Current action and preconditions to check: path_clear

Your task: For each precondition in the list above, predict whether it will hold at this action.

Consider the current scene as observed from the mobile robot's camera, and analyze the predicted future states of all dynamic agents (e.g., people, animals, vehicles, or any moving entities) within the NEXT SECOND.

IMPORTANT: Only answer "very likely" if you are absolutely certain—based on strong, clear evidence—that a dynamic agent will violate the precondition in the predicted future state. Do NOT answer "very likely" for unlikely, ambiguous, or low-probability risks.

Ask yourself for each precondition: Is there a high probability, with clear and convincing evidence, that the predicted future states of any dynamic agent will interfere with the predicted future state of the currently executing action within the NEXT SECOND, causing that precondition to fail?

Assess the risk level based on these predictions. Use "likely" or "very likely" if motions create a clear risk of interference.

Use "neutral" or "improbable" if agents are nearby but their predicted paths are clearly diverging or non-conflicting.

Failure Risk Categories: "very improbable", "improbable", "neutral", "likely", "very likely"

Answer Format: Output ONLY the probability_of_failure value from these categories: "very improbable", "improbable", "neutral", "likely", "very likely"

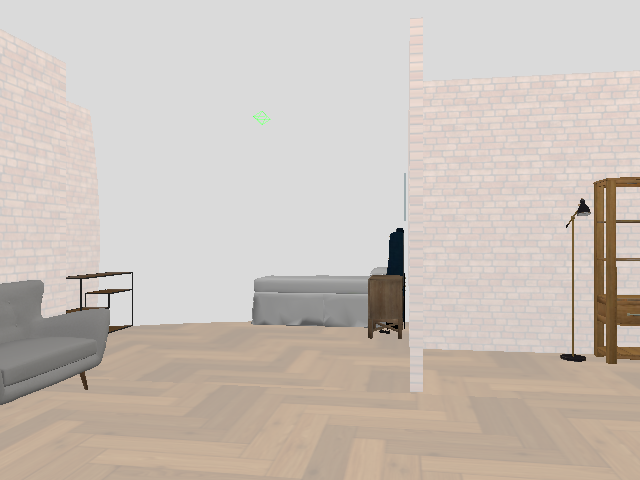

Answer: very improbable